Question: I'm simply trying to set the backBarButtonItem for my navigation controller to this image

instead of the Apple default arrow button whose title is the same as the previous view controller's title. The closest I've gotten so far is the above image stretched horizontally with the title still appearing overlaid. To get that, I used this code in my AppDelegate.
'''
UIImage *backButtonImage = [UIImage imageNamed:@"back-button.png"];
[[UIBarButtonItem appearance] setBackButtonBackgroundImage:backButtonImage
forState:UIControlStateNormal
barMetrics:UIBarMetricsDefault];
'''
How can I get rid of the title (and prevent the button from being stretched)?
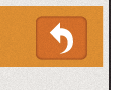
Answer: you can set custom Image of BarbuttonItem like :-
'''
- (void)viewDidLoad
{
UIImage* imageRight = [UIImage imageNamed:@"Home_btn.png"];
CGRect frameimgRight = CGRectMake(100, 100, 50, 30);
RightBtn = [[UIButton alloc] initWithFrame:frameimgRight];
[RightBtn setBackgroundImage:imageRight forState:UIControlStateNormal];
[RightBtn addTarget:self action:@selector(ActionhomeBtn)
forControlEvents:UIControlEventTouchUpInside];
UIBarButtonItem *btnRight = [[UIBarButtonItem alloc]initWithCustomView:RightBtn];
self.navigationItem.leftBarButtonItem = btnRight;
[super viewDidLoad];
}
'''
Look like:-

Hope its halp's you